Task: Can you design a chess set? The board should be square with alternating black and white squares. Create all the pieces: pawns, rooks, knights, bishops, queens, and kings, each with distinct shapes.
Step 4266:
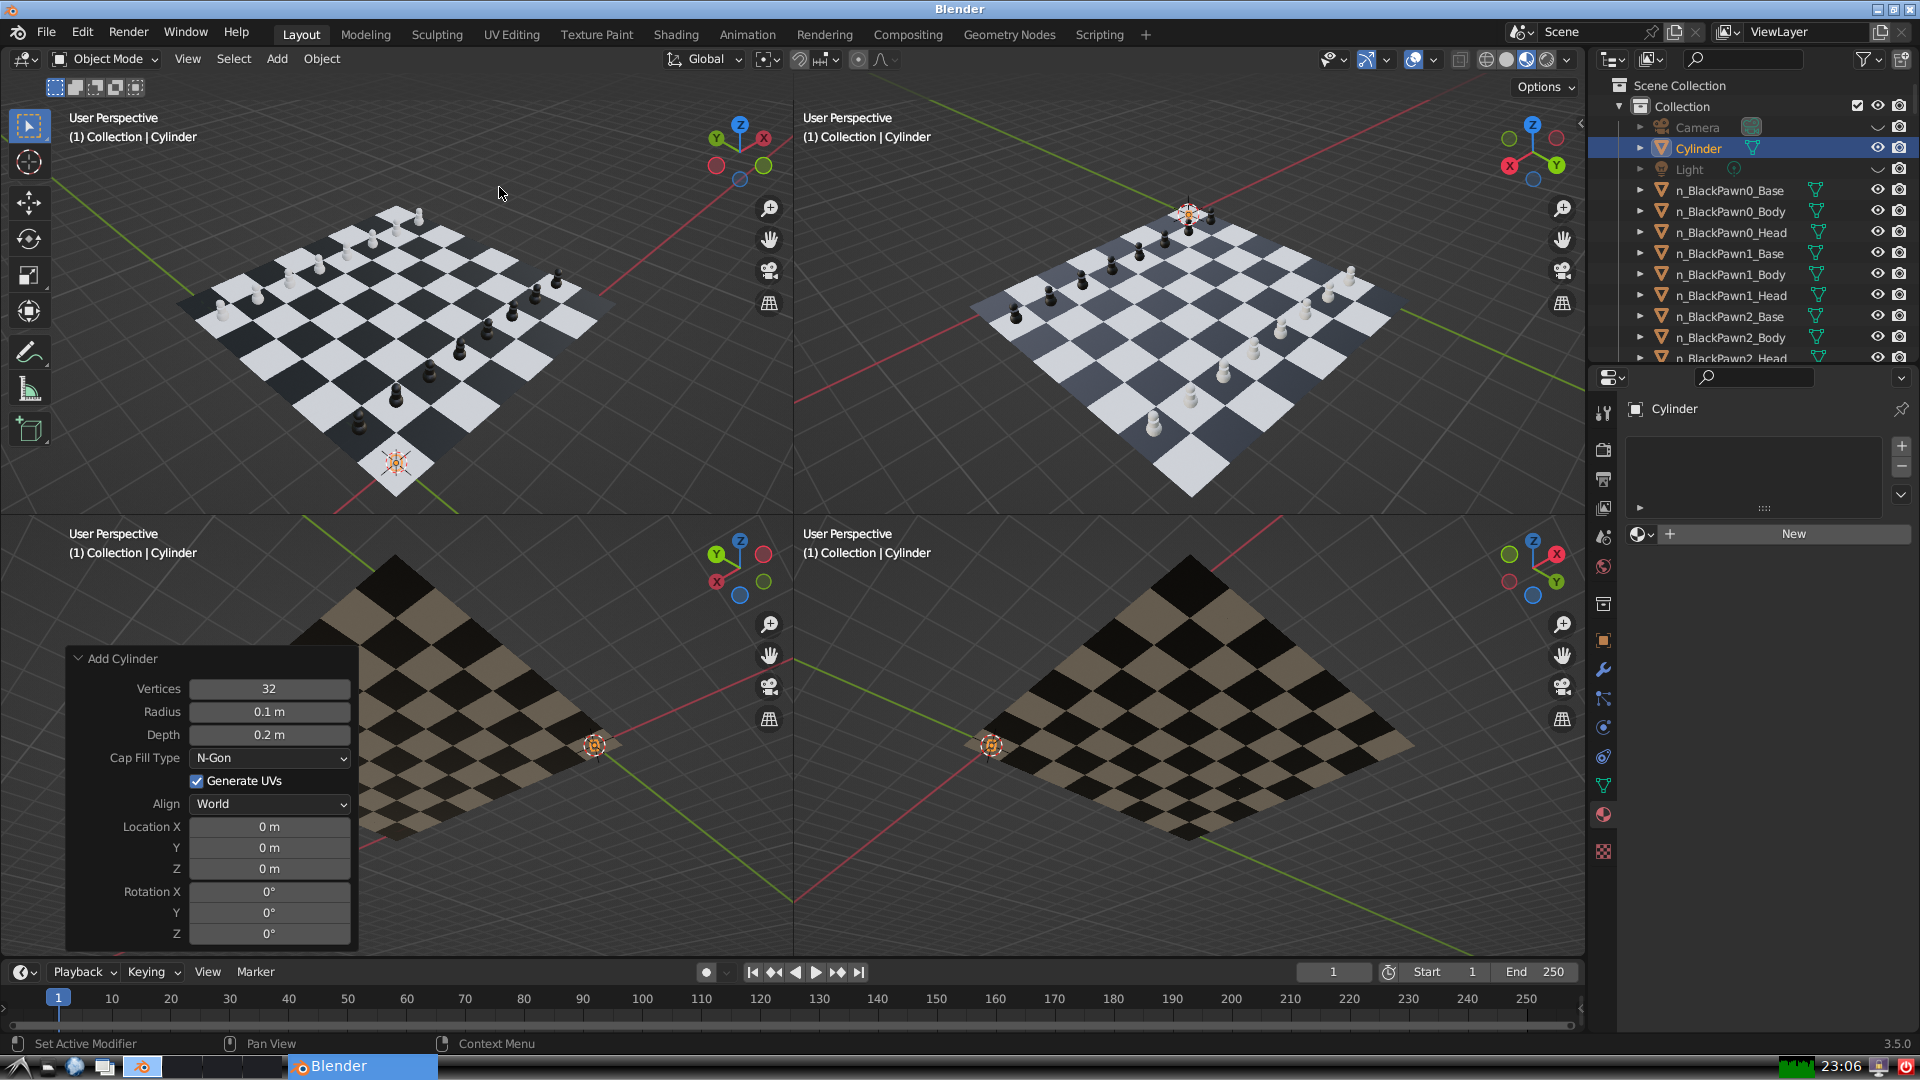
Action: {"mouse_move": [270, 708]}